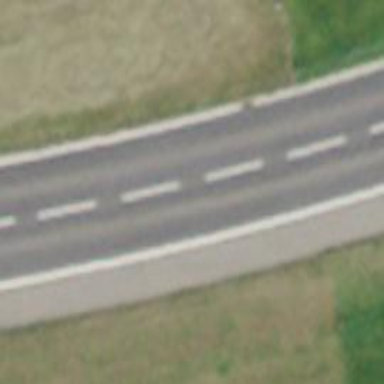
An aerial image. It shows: Primary highway.